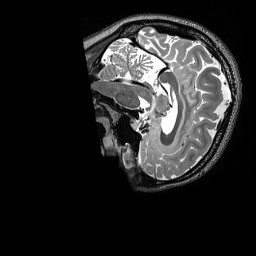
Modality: T2w
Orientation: sagittal
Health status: healthy
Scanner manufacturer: siemens
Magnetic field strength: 3 T
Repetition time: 3.2 s
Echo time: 0.565 s